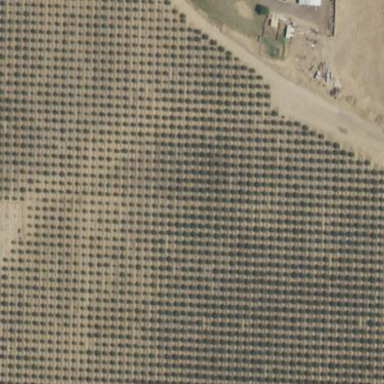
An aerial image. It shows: Orchard filled with peach trees.